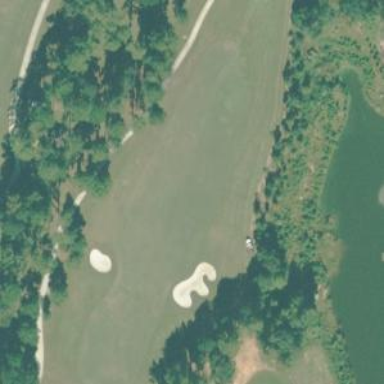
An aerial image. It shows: Golf hole.